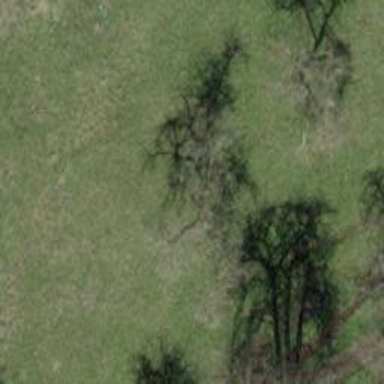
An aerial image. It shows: Deciduous tree with broadleaved leaves.